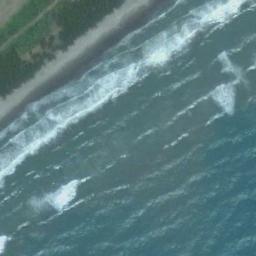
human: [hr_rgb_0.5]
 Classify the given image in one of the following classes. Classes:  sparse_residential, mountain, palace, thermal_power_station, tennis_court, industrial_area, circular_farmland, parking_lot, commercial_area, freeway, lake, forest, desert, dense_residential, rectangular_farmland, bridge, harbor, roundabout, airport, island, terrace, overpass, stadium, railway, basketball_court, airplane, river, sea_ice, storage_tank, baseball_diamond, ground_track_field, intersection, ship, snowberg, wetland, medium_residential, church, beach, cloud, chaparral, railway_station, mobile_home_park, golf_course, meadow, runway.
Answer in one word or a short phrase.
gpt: beach